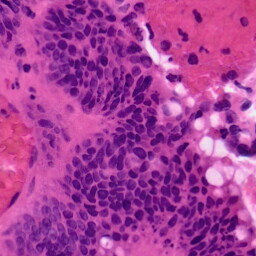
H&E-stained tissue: Colon